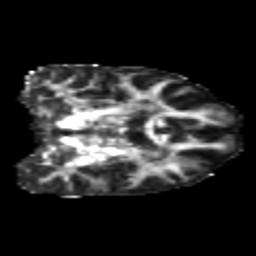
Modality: FA
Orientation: coronal
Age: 20
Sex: female
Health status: healthy
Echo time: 0.074 s